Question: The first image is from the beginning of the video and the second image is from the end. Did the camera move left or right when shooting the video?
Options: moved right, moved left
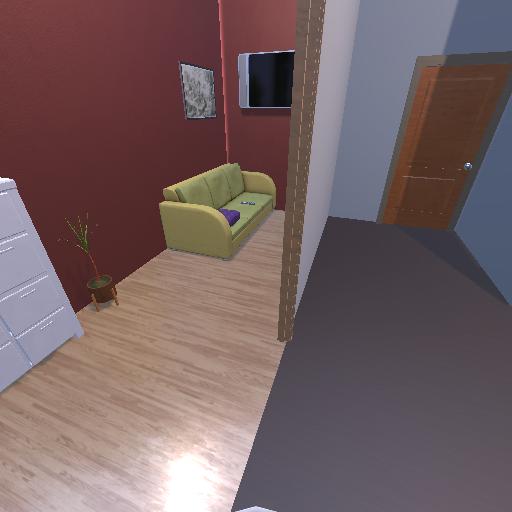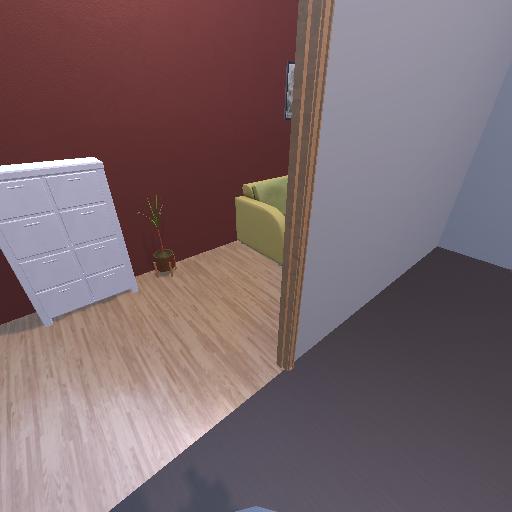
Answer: moved right